This time-frequency spectrogram was computed from a rotor test-rig vibration snapshot; brighter regions carry more energy. Classify the rotor condition as one of: normal, misalignment, unbalance, looseness.
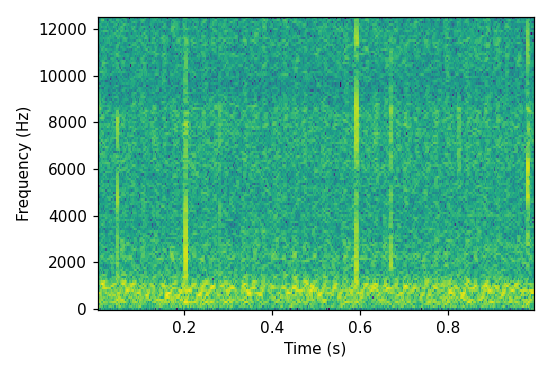
Answer: unbalance